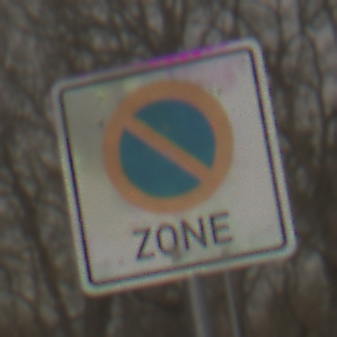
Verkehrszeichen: BeginnEingeschraenktesHalteverbotZone
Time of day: MorningAfternoon
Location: Outdoor (Suburban)
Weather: Overcast
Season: NotSpecified
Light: Natural